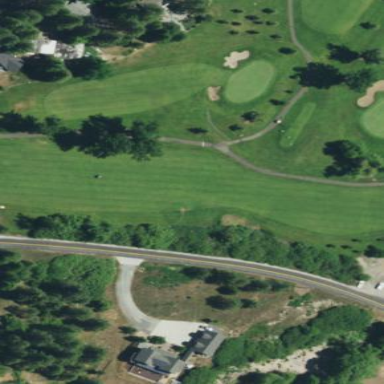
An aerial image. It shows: Golf fairway surrounded by grass.